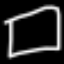
Label: square